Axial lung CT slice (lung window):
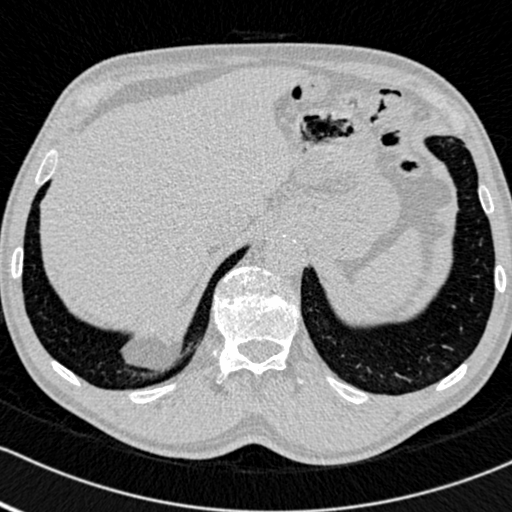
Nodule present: no